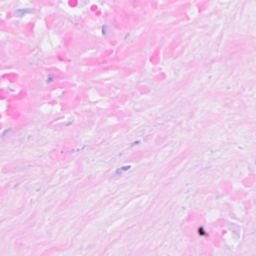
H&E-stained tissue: Breast